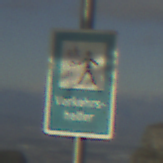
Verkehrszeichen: Verkehrshelfer
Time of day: SunriseSunset
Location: Outdoor (Nature)
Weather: PartlyCloudy
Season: NotSpecified
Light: Natural